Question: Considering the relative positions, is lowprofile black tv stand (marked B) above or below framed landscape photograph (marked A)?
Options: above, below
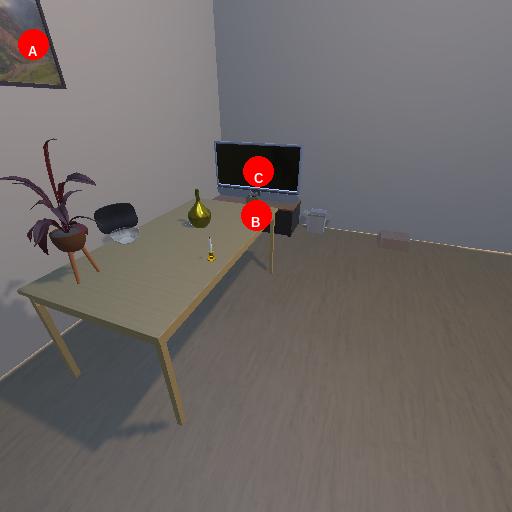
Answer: above